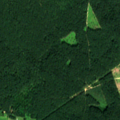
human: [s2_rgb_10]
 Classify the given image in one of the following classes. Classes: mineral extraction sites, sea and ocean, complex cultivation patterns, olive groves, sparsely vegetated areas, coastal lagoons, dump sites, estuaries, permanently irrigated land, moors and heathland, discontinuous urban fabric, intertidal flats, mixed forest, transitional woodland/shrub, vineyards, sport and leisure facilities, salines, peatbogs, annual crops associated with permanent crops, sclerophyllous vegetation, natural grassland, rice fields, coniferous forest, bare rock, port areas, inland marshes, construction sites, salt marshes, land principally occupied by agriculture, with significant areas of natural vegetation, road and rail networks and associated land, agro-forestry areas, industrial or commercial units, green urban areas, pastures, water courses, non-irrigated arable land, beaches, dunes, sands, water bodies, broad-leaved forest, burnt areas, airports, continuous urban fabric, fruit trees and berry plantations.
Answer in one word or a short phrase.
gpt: coniferous forest